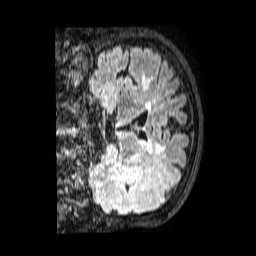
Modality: FLAIR
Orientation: coronal
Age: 62
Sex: female
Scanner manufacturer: philips
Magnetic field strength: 1.5 T
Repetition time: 4.8 s
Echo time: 0.3 s